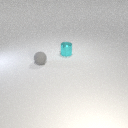
small gray rubber sphere to the left of small cyan metal cylinder